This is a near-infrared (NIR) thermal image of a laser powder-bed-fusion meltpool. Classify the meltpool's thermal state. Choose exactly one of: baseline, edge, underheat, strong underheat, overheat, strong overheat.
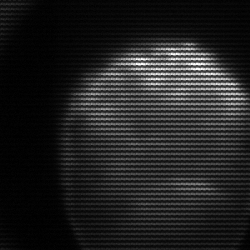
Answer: edge